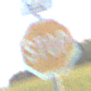
Verkehrszeichen: Stop
Zusatzzeichen oben: RichtungsangabeDurchPfeile9
Umgebung: Outdoor, Nature
Tageszeit: SunriseSunset
Wetter: PartlyCloudy
Licht: Natural
Jahreszeit: NotSpecified
Kontrast: MediumContrast